Question: I have app and I am using Firebase Realtime database. I need get all data from 'Search' and using this code:
'''
myRef = FirebaseDatabase.getInstance().getReference();
Query query = myRef.orderByChild("Search");
query.addValueEventListener(new ValueEventListener() {
@Override
public void onDataChange(DataSnapshot dataSnapshot) {
GenericTypeIndicator<ArrayList<String>> t = new GenericTypeIndicator<ArrayList<String>>(){};
test2 = dataSnapshot.getValue(t);
'''
I need to get it all in ArrayList, but now i am getting below exception
> com.google.firebase.database.DatabaseException: Expected a List while
deserializing, but got a class java.util.HashMap
Database structure:

How can I fix this? I need to get all data from 'Search' in 'ArrayList'.
If you need I can post all code from activity and logs.
'''
{
"Search" : [ "Eggs", "Milk", "Apples", "Carrot", "Sugar", "Potato" ]
}
'''
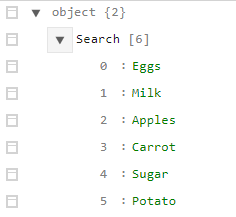
Answer: Assuming that the 'object' node is a direct child of your Firebase database root, to solve this, please use the following code:
'''
DatabaseReference rootRef = FirebaseDatabase.getInstance().getReference();
DatabaseReference searchRef = rootRef.child("object").child("Search");
ValueEventListener valueEventListener = new ValueEventListener() {
@Override
public void onDataChange(DataSnapshot dataSnapshot) {
List<String> list = new ArrayList<>();
for(DataSnapshot ds : dataSnapshot.getChildren()) {
String value = ds.getValue(String.class);
list.add(value);
}
Log.d("TAG", list.toString());
}
@Override
public void onCancelled(DatabaseError databaseError) {}
};
searchRef.addListenerForSingleValueEvent(valueEventListener);
'''
The output will be:
'''
Eggs
Milk
Apples
Carrot
Sugar
Potato
'''